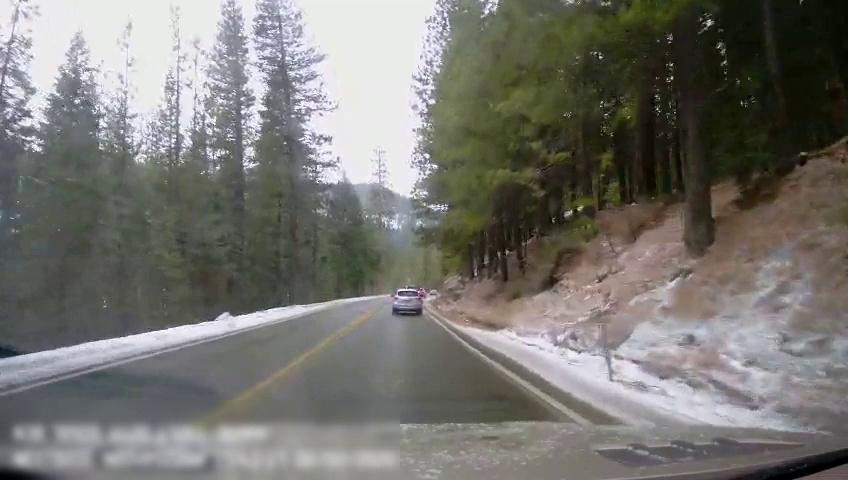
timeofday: Day
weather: Cloudy
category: Drivable Space
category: Vehicles | Truck
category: Vehicles | Car
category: Lanes | Current Lane
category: Lanes | Current Lane
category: Lanes | Opposite Lane
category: Lanes | Opposite Lane